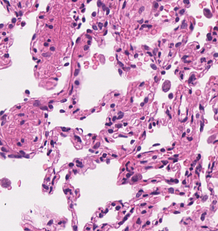
Tumor epithelial tissue: no
Tumor-associated stroma tissue: no
Normal tissue: yes